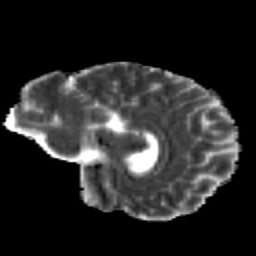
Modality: MD
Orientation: sagittal
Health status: healthy
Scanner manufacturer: siemens
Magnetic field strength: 3 T
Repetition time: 12 s
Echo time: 0.092 s